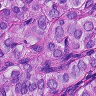
Metastatic tissue present: yes